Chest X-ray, AP view. Patient: 34 years old, sex M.
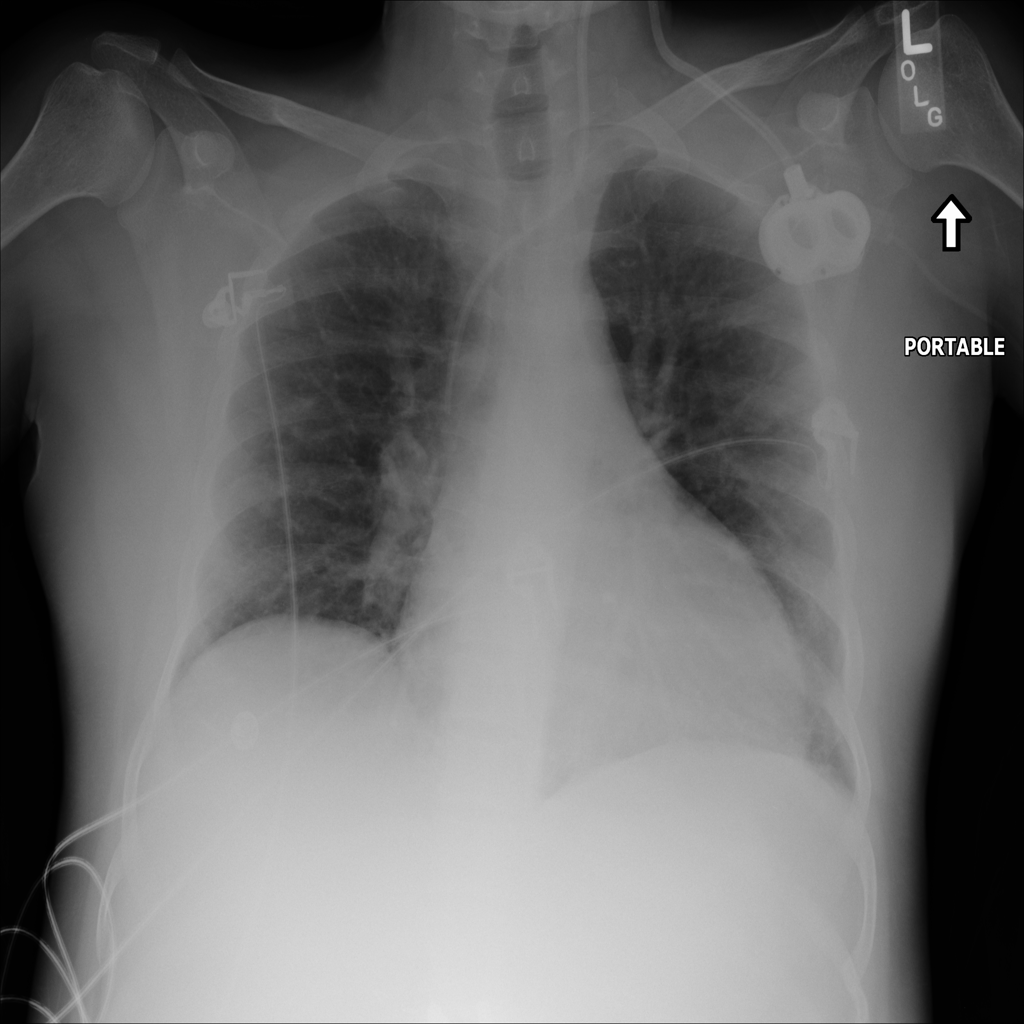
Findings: No Finding